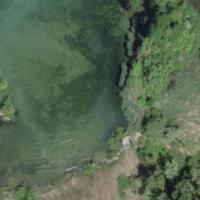
EUNIS habitat code: 14
Species observed at this site:
Grus grus